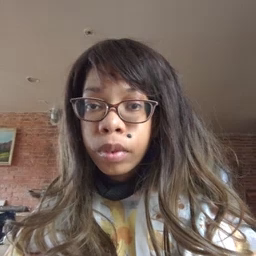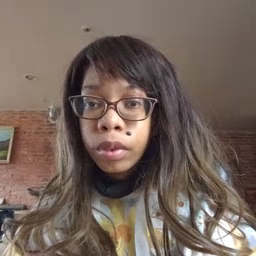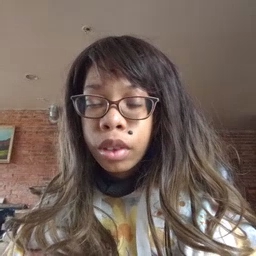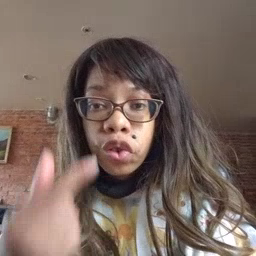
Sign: green